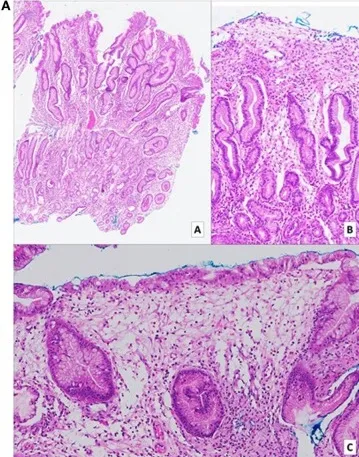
(A) Gastric biopsies taken at time of diagnosis. Numerous pieces from various parts of the stomach show similar features. On low (a - H&E, 2x magnification) and medium (b - H&E, 10x magnification) power views, tortuous hyperplastic glands with occasional mild branching and dilatation are identified. A different field (c - H&E, 10x magnification) demonstrates an area of prominent lamina propria edema with a mixed inflammatory cell infiltrate including eosinophils.
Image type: pathology (h&e)